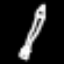
Label: pencil